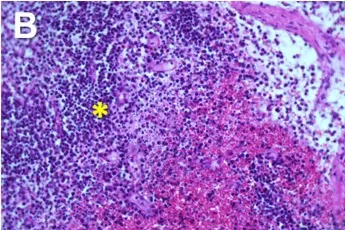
Histopathological changes in ASFV infected pigs in Vietnam, 2019. (B) Lymph node: Severe hemorrhages within the lymph node medulla and lymphoid depletion in the follicles and parafollicular lymphoid tissue (*). H&E stain, 20X.
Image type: pathology (h&e)